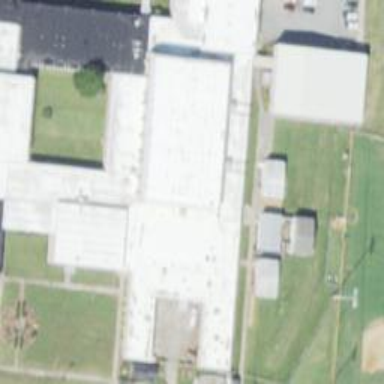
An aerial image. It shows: School.